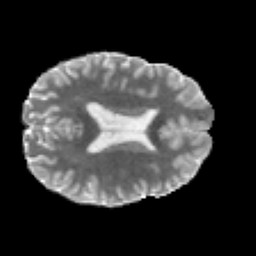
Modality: MD
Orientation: axial
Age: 23
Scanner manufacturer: philips
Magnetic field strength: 3 T
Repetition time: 8.591 s
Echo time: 0.1268 s